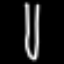
Label: fork